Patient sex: F
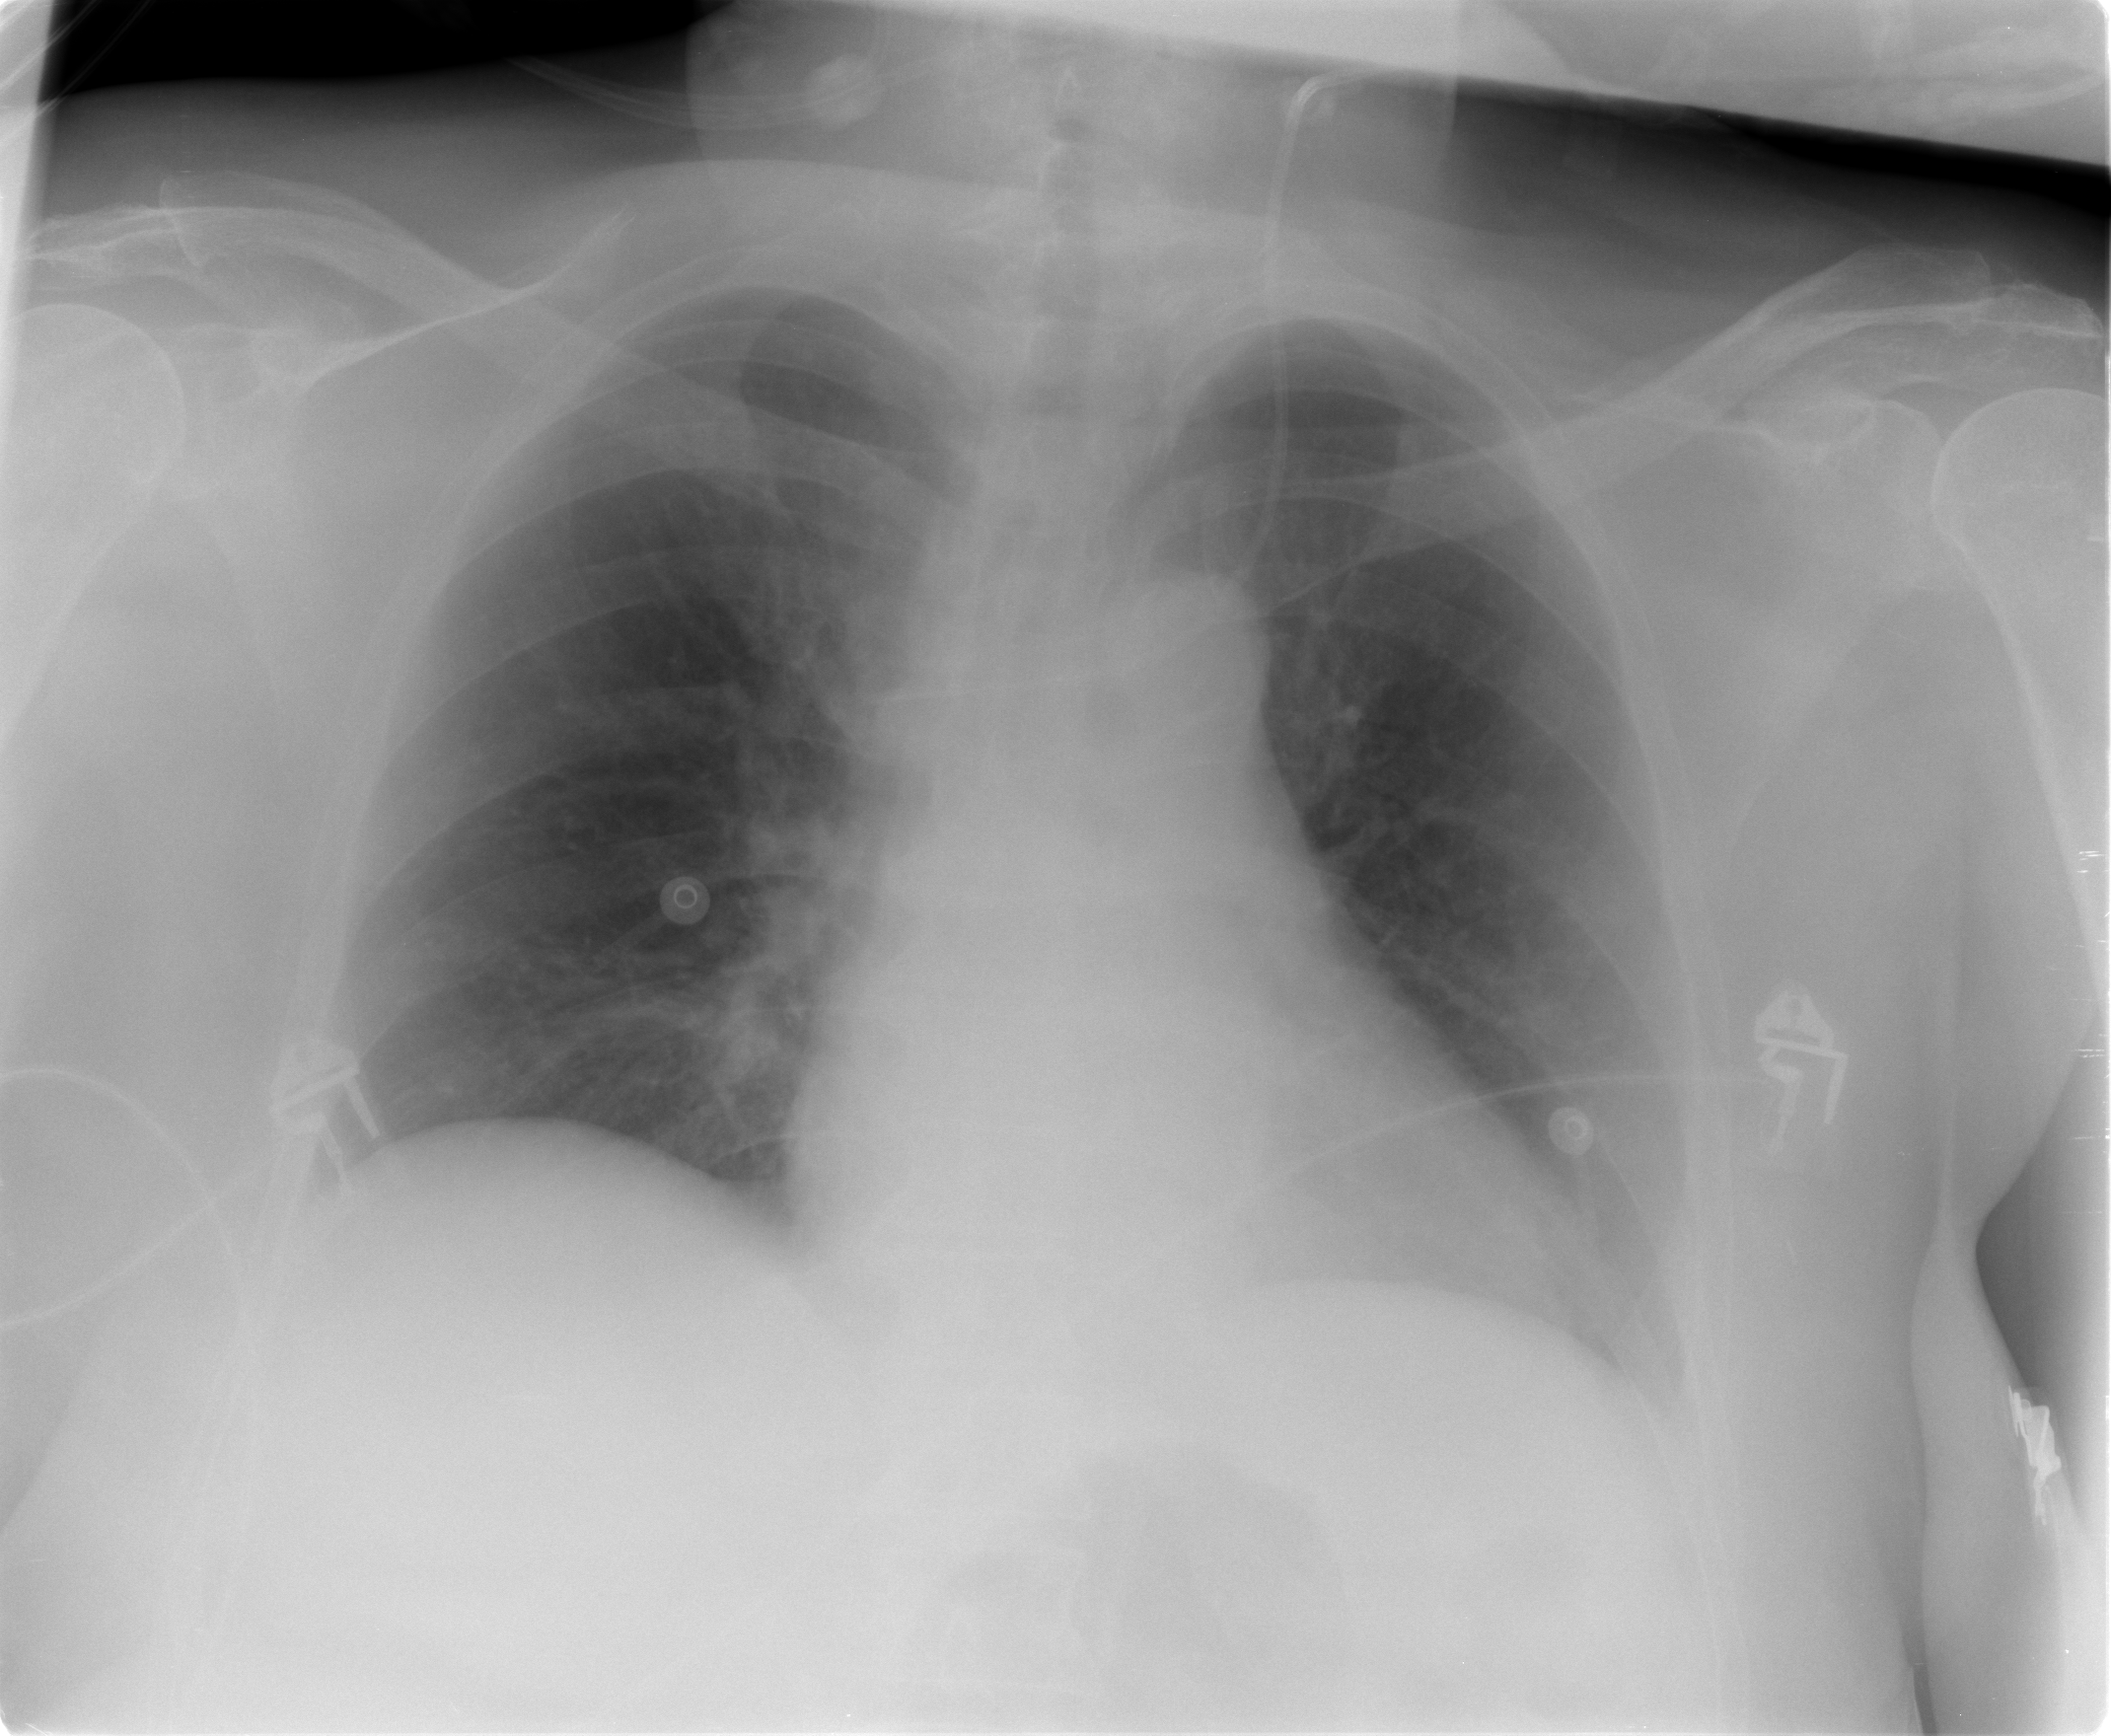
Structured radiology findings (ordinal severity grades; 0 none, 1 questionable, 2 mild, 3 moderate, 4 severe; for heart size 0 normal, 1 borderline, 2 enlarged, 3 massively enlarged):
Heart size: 0
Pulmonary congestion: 0
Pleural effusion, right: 0
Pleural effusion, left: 0
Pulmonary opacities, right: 0
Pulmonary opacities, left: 0
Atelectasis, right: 0
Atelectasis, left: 1